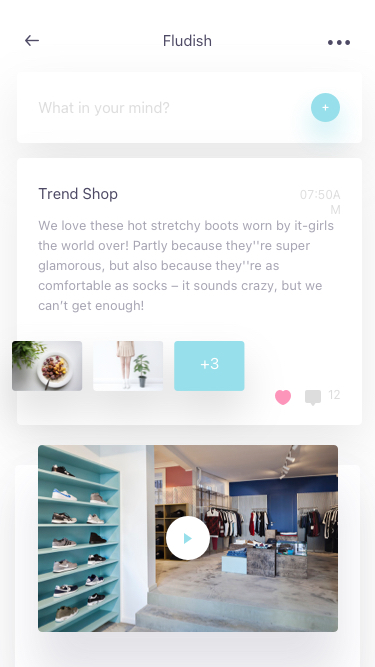
Text in this UI design:
What in your mind?
Trend Shop
We love these hot stretchy boots worn by it-girls the world over! Partly because they''re super glamorous, but also because they''re as comfortable as socks – it sounds crazy, but we can’t get enough!
+3
12
07:50AM
Fludish